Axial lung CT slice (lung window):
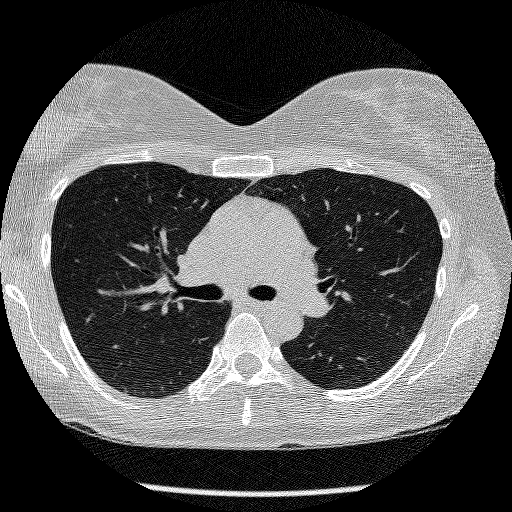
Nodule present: no